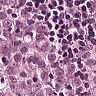
Metastatic tissue present: yes